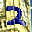
Label: 2